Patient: sex F, age 35
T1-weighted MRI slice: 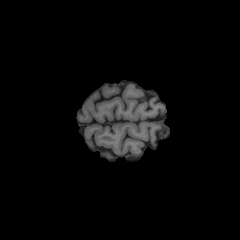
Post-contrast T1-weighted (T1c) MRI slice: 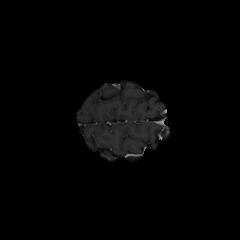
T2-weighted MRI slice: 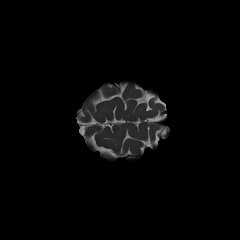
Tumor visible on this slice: no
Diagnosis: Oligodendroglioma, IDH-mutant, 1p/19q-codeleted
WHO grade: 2